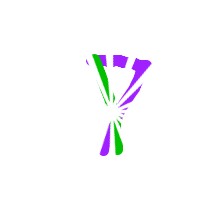
Shape: triangle